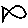
Label: fish